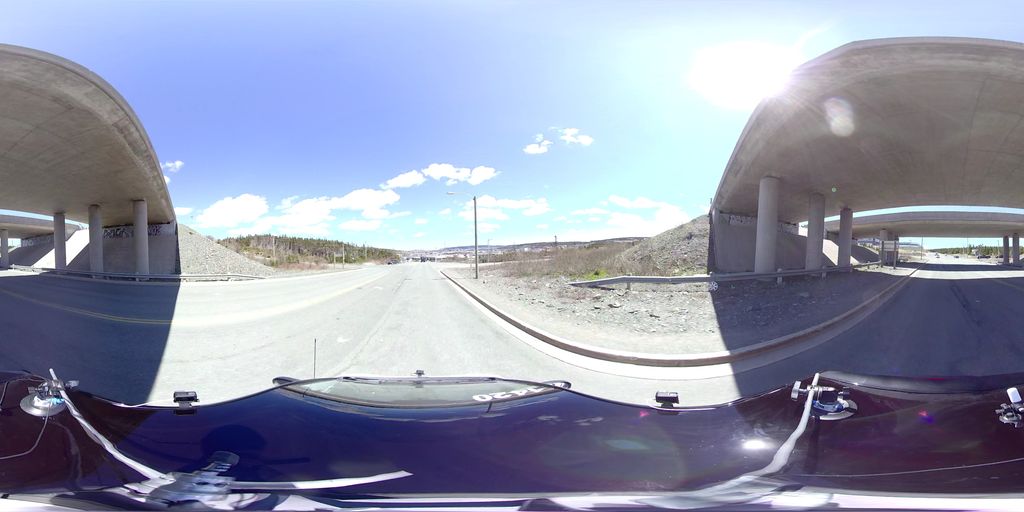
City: st_johns